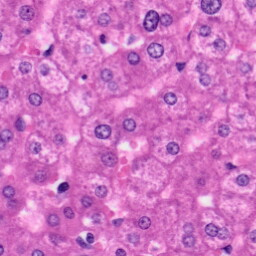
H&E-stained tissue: Liver